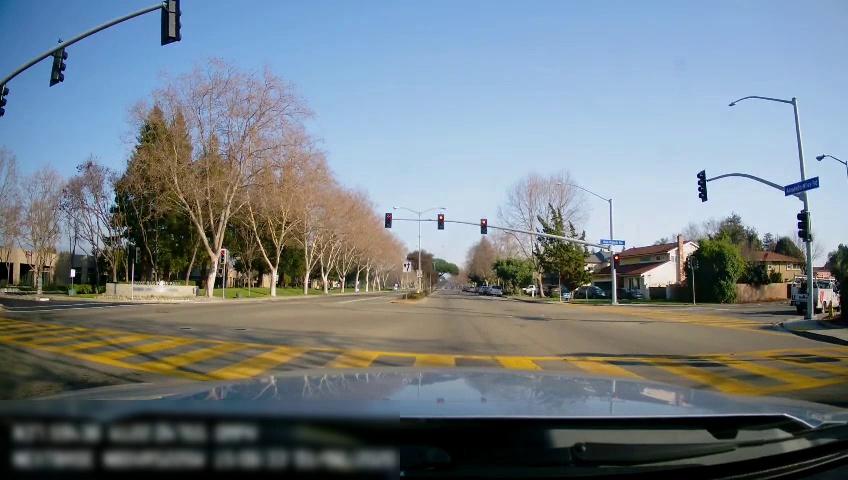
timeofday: Day
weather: Sunny
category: Drivable Space
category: Vehicles | SUV
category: Vehicles | Car
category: Vehicles | Truck
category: Vehicles | SUV
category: Vehicles | SUV
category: Vehicles | Truck
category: Vehicles | SUV
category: Lanes | Opposite Lane
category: Traffic | Lights
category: Traffic | Lights
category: Traffic | Lights
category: Traffic | Lights
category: Traffic | Lights
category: Traffic | Lights
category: Traffic | Lights
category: Traffic | Signs
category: Traffic | Signs
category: Traffic | Lights
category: Traffic | Lights
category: Traffic | Lights
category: Traffic | Signs
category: Traffic | Lights
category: Traffic | Lights